Field crop: maize
Growth stage: 2
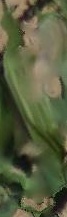
Species: maize